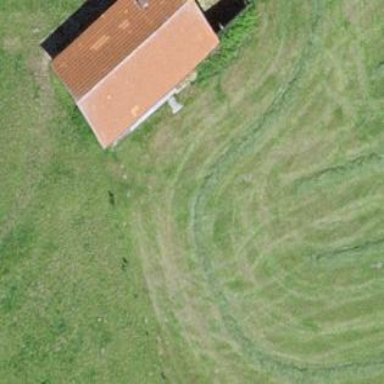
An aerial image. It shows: Farm building.